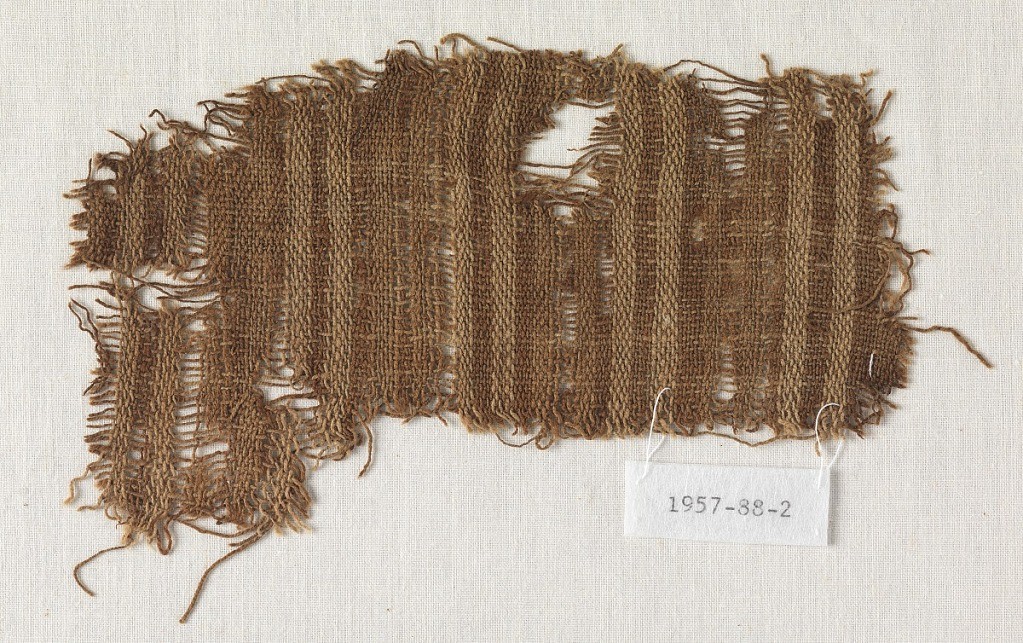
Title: Fragment
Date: before 1500
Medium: cotton Technique: plain weave, warp stripes
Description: Plain tabby. Narrow stripes in several shades of brown.